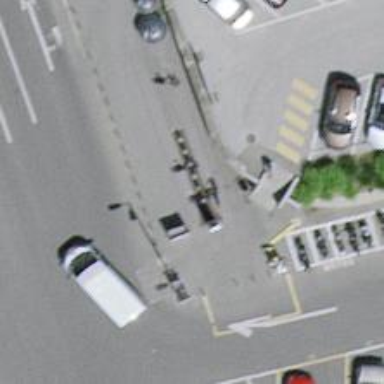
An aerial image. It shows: Bicycle rental service.